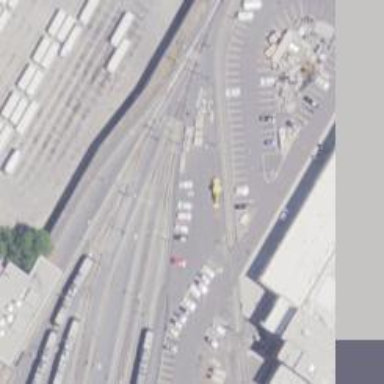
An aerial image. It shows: Light rail yard with electrified contact lines.